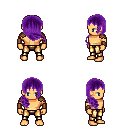
a pixel art fantasy rpg character, male body template, human, tanned skin, leather shoulder armor, gold greaves, purple right-swept hairstyle, leather bracers, four views (front, back, left, right), 2x2 character sprite sheet, small pixel art, hard edges, no anti-aliasing